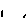
Label: smiley face